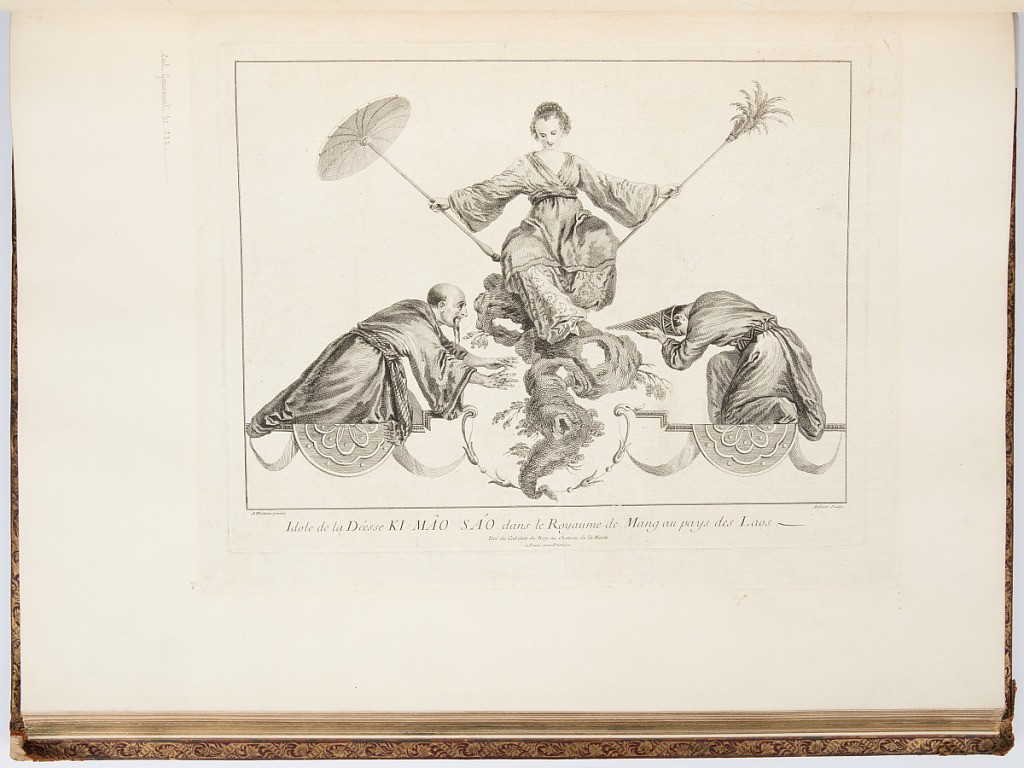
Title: Idole de la Déesse KI MÂO SÁO dans le Royaume de Mang au pays des Laos
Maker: Antoine Watteau, French, 1684–1721
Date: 1731
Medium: Etching on laid paper
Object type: Bound print
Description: Chinoiserie scene of a woman wearing exoticized Chinese costume holding an open parasol and a whisk in her hands. She is seated on a curving tree trunk between two men who bow to her, bending on draped rugs. The plate is signed.